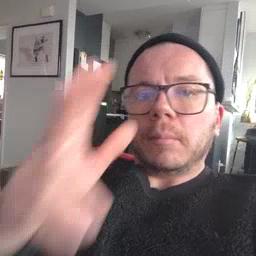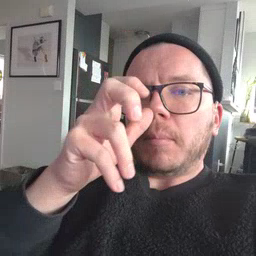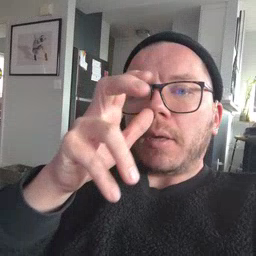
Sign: bug